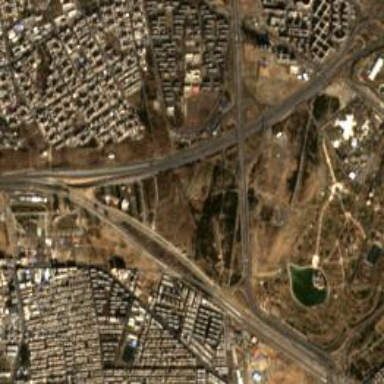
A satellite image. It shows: Motorway junction.